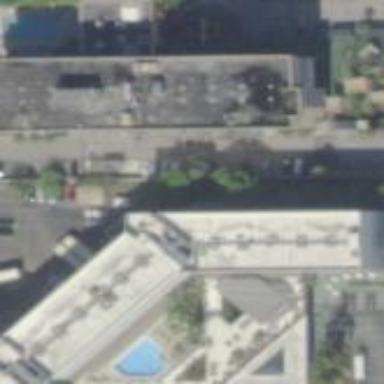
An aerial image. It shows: Hotel building.